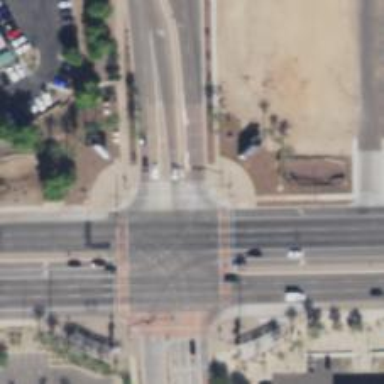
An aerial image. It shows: Footway with asphalt surface and marked with lines at the crossing.